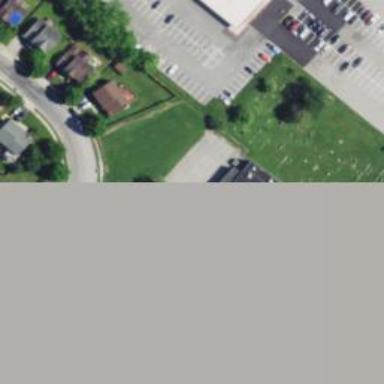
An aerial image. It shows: Cemetery.